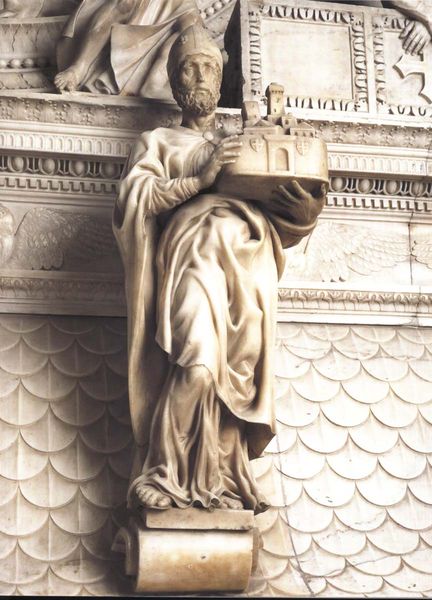
Titel: Arca di S. Domenico
Künstler: Niccolò dell’ Arca
Standort: Bologna, S. Domenico (EU - I)
Schlagwörter: flügel, fuß, mann, weiß, stadt, hut, marmor, beige, bart, wand, arm, barock, falten, sockel, stein, tragen, bild, hände, kirche, figur, geistlicher, gewand, schuppen, turm, skulptur, statue, relief, ziegel, bischof, papst, ornamente, bildhauerei, plastik, foto, burg, kreuz, religion, festung, altar, rom, wappen, sims, sandstein, mönch, heiliger, mitra, tiara, schatulle, glauben, jerusalem, attribut, schindeln, stifter, stadtmodell, apostel, #hut, urbs